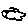
Label: cloud